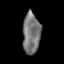
Tissue: lung
Cell type: Endothelial cells
Senescence score: 0.1981
Nuclear area (px): 708
Mean DAPI intensity: 118.236